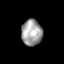
Tissue: skin
Cell type: Epithelial cells
Senescence score: 0.2687
Nuclear area (px): 527
Mean DAPI intensity: 161.304